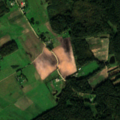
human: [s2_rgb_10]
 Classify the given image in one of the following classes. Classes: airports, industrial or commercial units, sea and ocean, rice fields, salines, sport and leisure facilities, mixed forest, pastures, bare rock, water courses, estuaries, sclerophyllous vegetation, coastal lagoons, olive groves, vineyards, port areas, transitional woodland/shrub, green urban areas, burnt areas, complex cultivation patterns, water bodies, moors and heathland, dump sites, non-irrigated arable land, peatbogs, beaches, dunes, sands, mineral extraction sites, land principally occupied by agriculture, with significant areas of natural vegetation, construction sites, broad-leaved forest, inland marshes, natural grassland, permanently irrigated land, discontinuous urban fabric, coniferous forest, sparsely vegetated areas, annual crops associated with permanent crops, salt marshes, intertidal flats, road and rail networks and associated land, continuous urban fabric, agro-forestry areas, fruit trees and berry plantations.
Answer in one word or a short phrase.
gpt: non-irrigated arable land, pastures, complex cultivation patterns, coniferous forest, mixed forest